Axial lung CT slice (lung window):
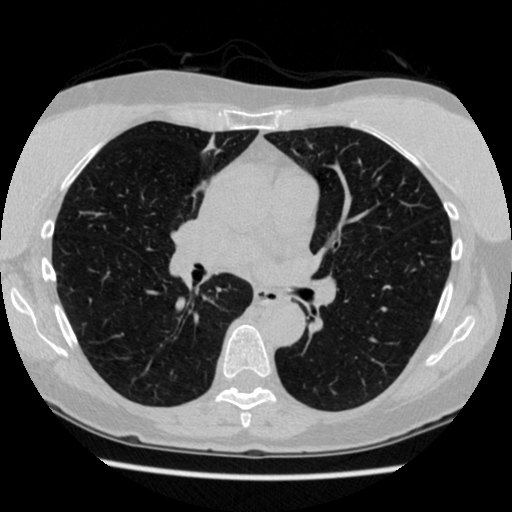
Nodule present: no